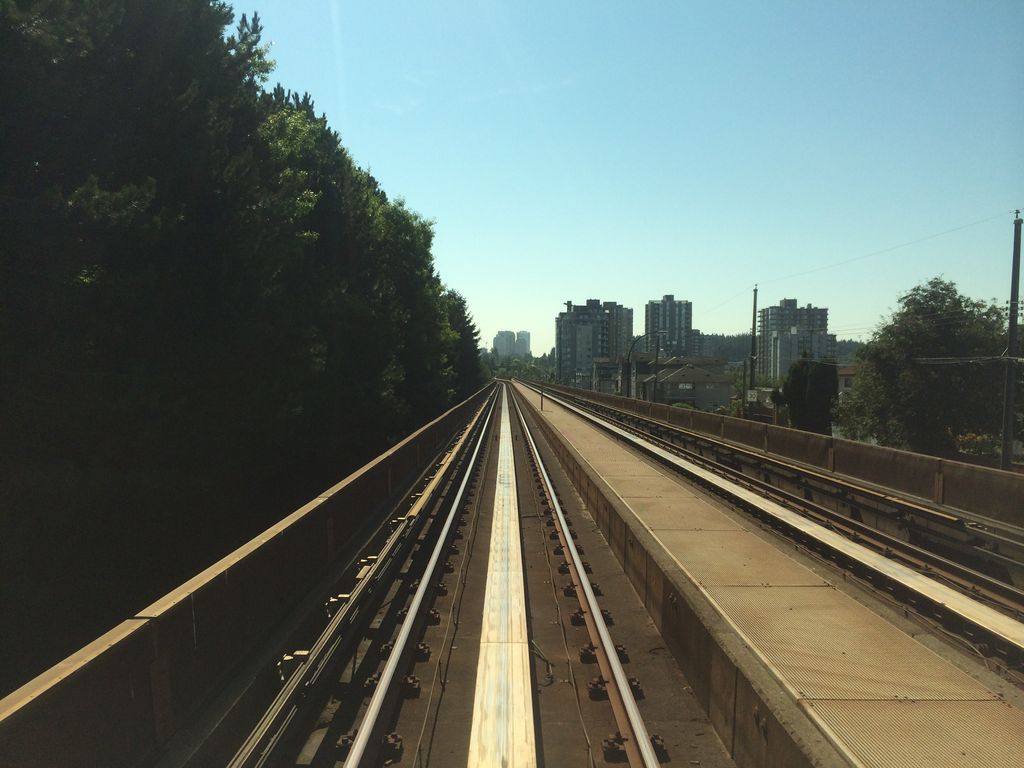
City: vancouver